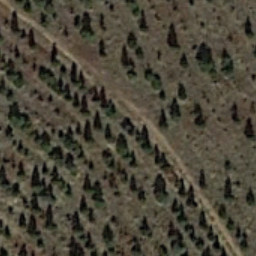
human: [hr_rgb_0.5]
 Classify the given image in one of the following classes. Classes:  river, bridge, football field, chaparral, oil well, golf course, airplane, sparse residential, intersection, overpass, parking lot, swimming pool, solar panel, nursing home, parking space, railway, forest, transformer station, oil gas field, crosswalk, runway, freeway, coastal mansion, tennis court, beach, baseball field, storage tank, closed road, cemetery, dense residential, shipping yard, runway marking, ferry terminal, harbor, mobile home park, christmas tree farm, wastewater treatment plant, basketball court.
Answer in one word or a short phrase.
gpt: christmas tree farm